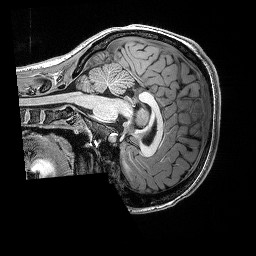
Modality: T1w
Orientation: sagittal
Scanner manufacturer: siemens
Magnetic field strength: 3 T
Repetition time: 2.53 s
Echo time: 0.0033 s